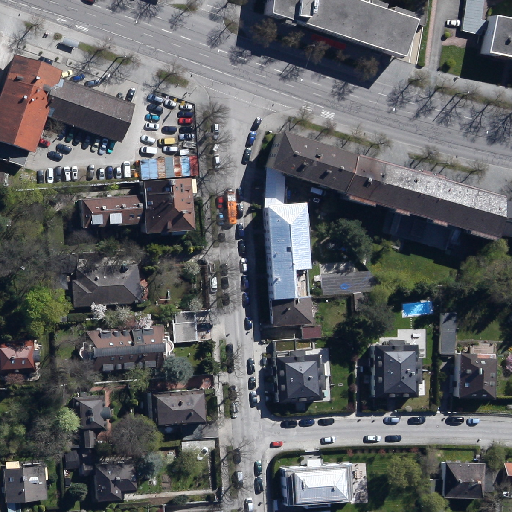
Referring expression: van in the parking area